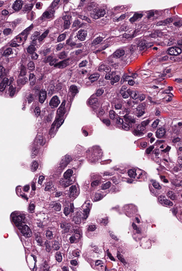
Tumor epithelial tissue: yes
Tumor-associated stroma tissue: no
Normal tissue: no